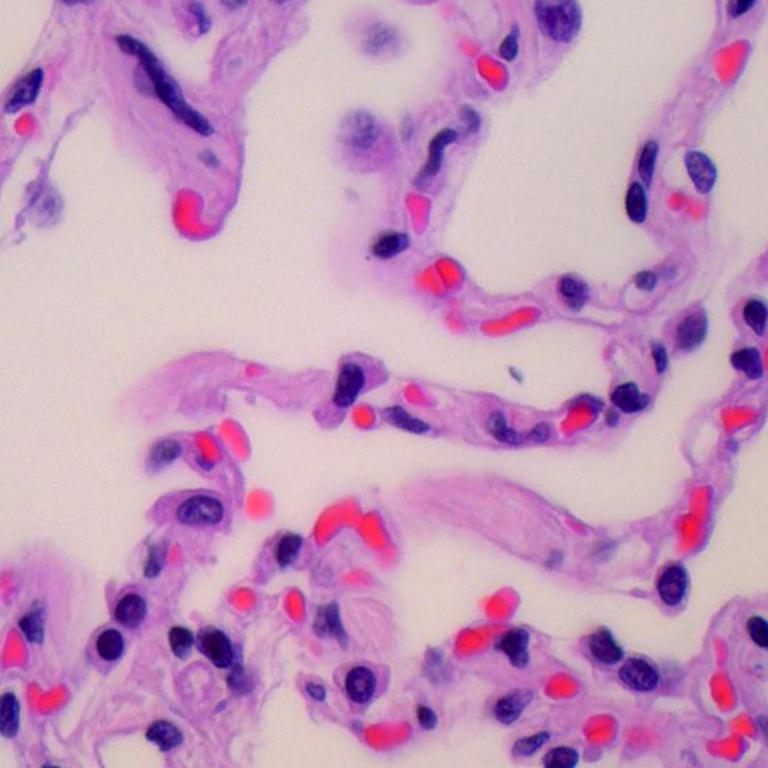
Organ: lung
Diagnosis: benign